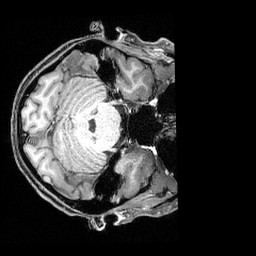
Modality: T1w
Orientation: axial
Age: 33
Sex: female
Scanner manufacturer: siemens
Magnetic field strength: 3 T
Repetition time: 2.3 s
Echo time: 0.00324 s